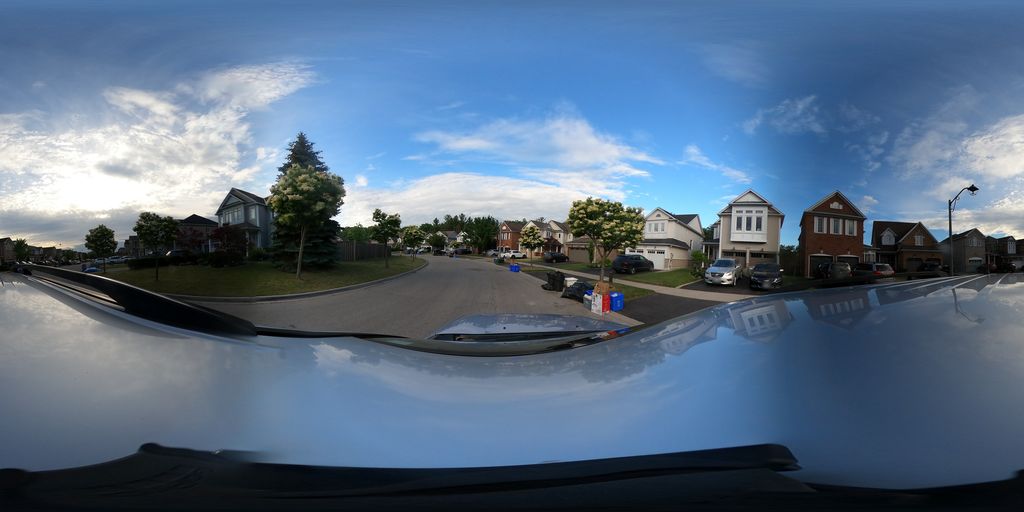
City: toronto